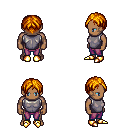
a pixel art fantasy rpg character, male body template, human, dark skin, steel chest armor, magenta pants, dark blonde parted hairstyle, gold boots, four views (front, back, left, right), 2x2 character sprite sheet, small pixel art, hard edges, no anti-aliasing